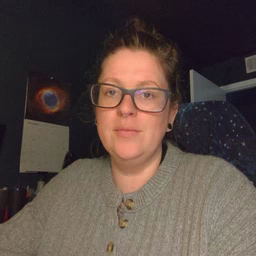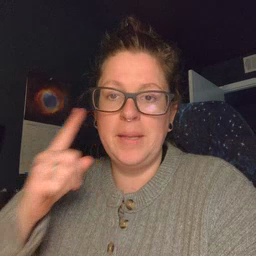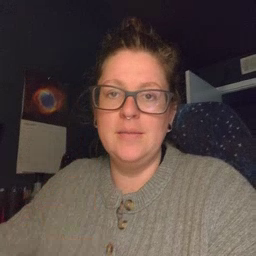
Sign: penny